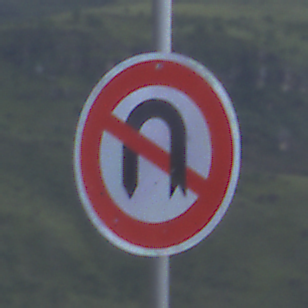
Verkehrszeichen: VerbotWenden
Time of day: SunriseSunset
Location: Outdoor (Nature)
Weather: PartlyCloudy
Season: NotSpecified
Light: Natural